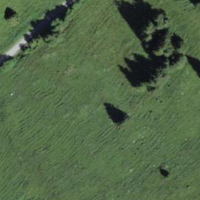
EUNIS habitat code: 24
Species observed at this site:
Pimpinella major
Tussilago farfara